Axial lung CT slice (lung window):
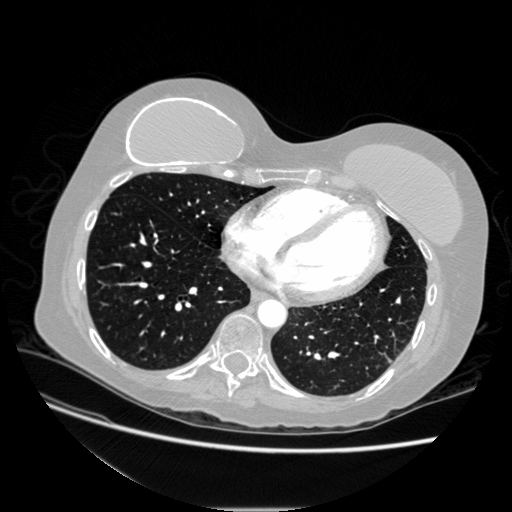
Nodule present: no